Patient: sex F, age 26
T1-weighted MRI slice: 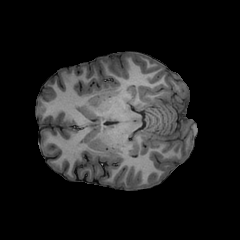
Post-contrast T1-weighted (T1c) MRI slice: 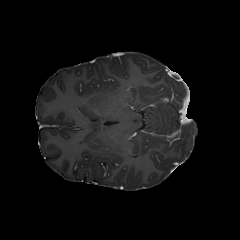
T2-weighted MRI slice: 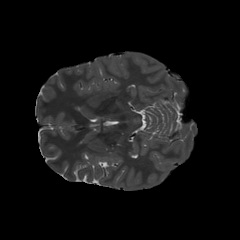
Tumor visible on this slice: no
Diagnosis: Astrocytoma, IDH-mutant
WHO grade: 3